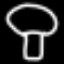
Label: mushroom